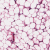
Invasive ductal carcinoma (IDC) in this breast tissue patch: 0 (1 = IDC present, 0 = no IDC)